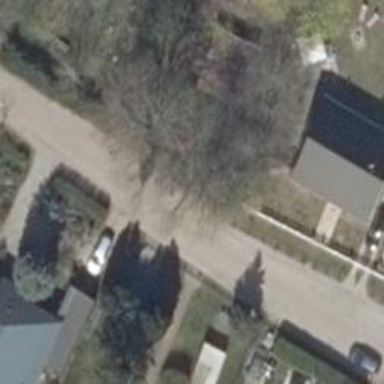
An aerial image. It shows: Residential road with compacted surface.